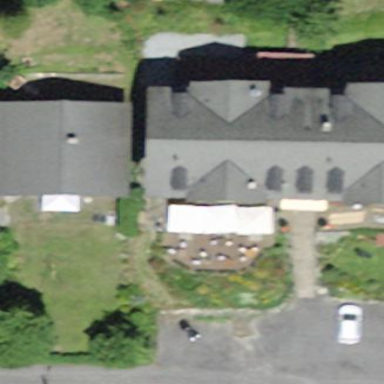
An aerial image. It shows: Hotel building.